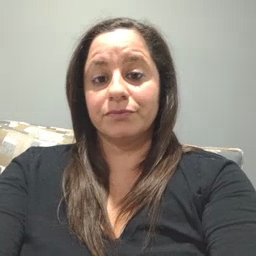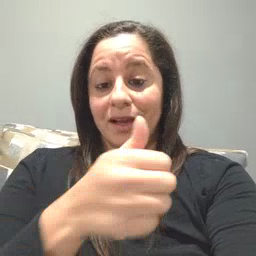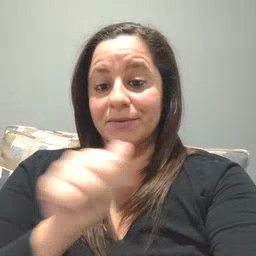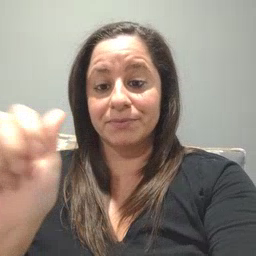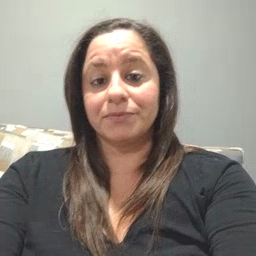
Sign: any